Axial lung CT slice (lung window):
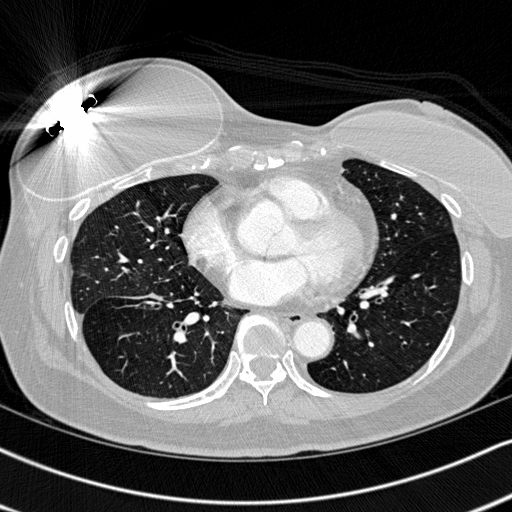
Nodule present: no